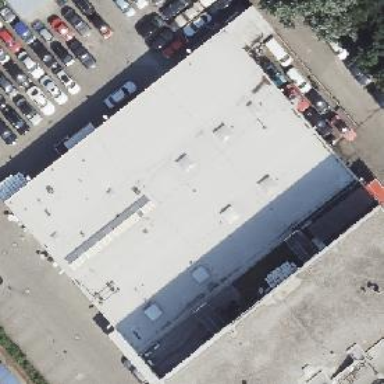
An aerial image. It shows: Commercial building with flat roof.